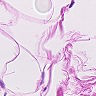
Metastatic tissue present: no